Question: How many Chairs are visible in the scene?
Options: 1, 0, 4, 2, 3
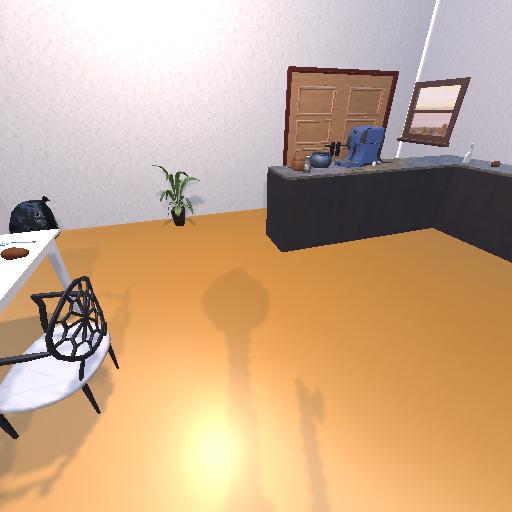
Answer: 1